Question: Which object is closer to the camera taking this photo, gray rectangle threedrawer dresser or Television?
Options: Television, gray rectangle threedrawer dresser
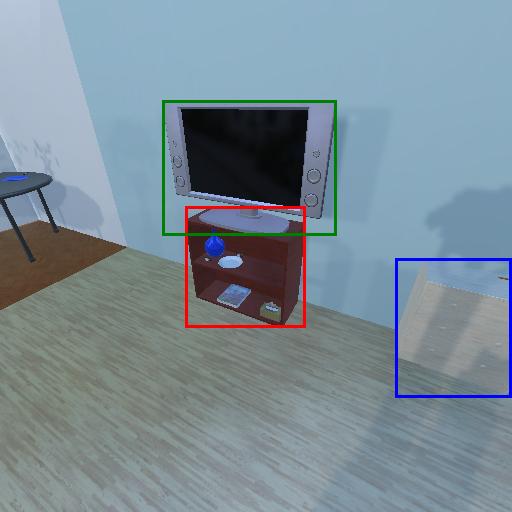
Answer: Television